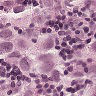
Metastatic tissue present: yes